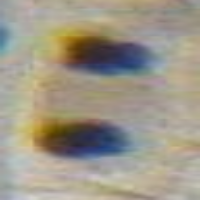
Label: telophase